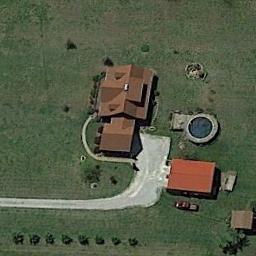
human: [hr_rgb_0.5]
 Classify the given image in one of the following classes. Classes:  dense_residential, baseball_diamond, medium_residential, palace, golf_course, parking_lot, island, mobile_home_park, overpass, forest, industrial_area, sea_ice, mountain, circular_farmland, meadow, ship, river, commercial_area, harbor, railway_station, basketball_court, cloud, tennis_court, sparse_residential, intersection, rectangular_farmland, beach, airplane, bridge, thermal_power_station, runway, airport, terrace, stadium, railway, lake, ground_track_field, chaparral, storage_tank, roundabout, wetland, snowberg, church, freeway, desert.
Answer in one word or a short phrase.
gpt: sparse_residential